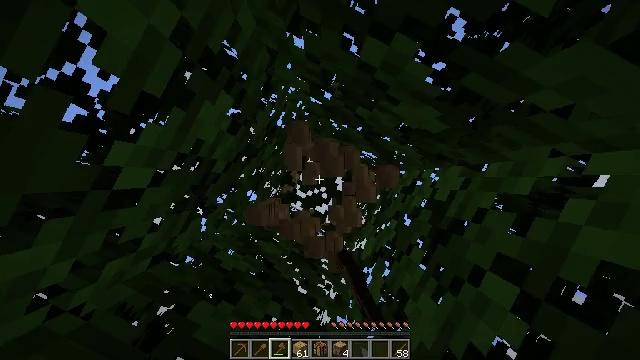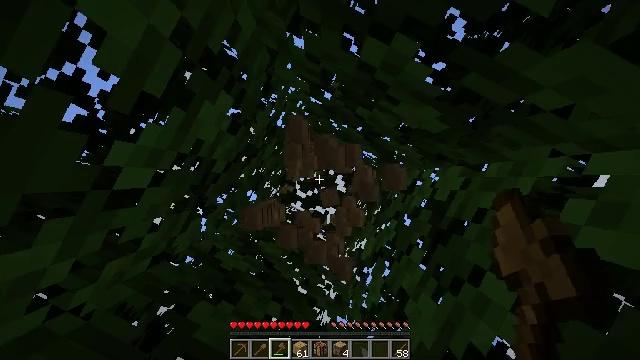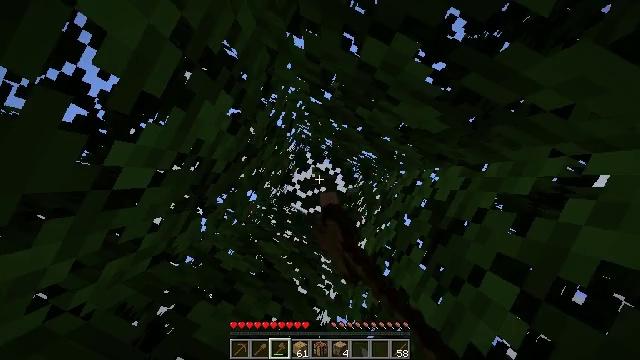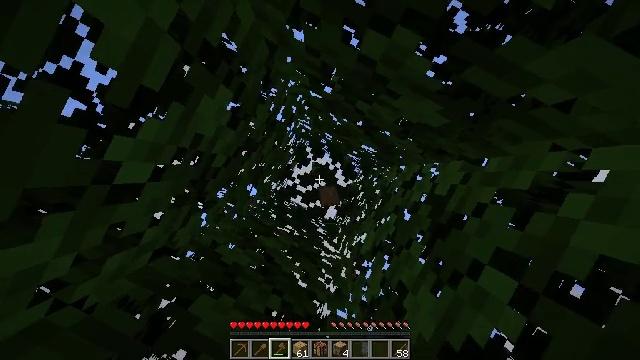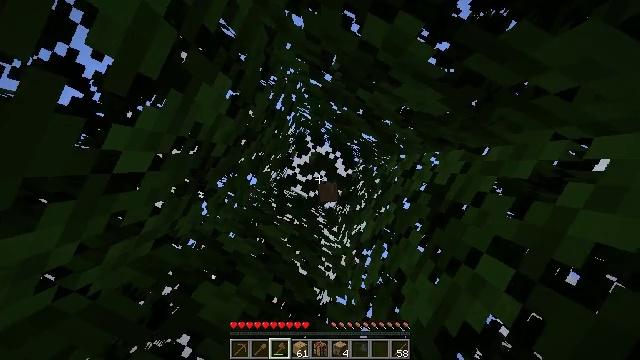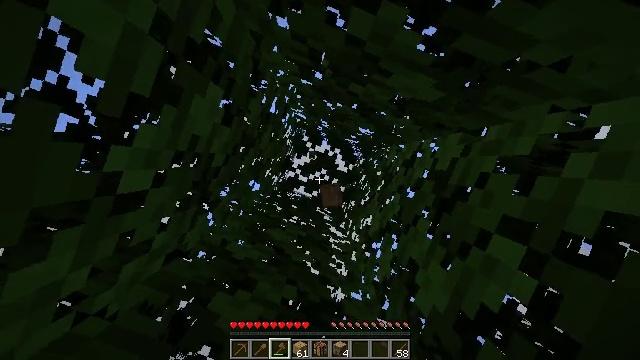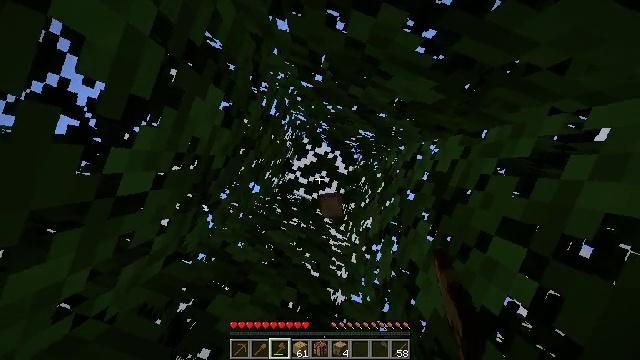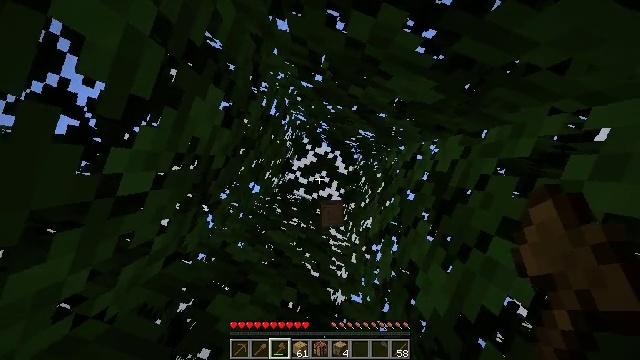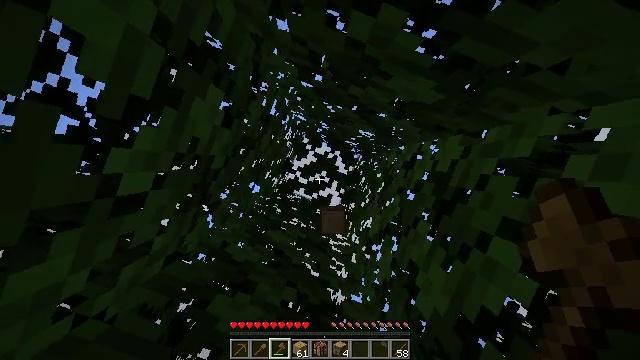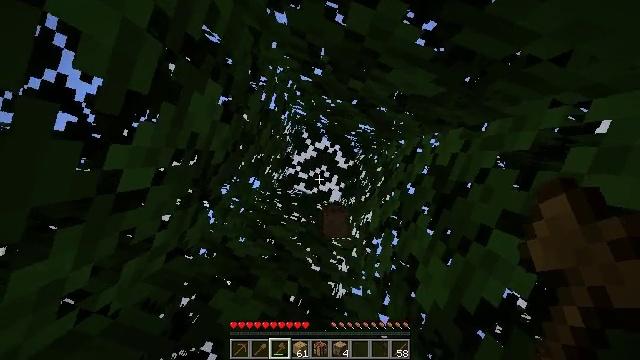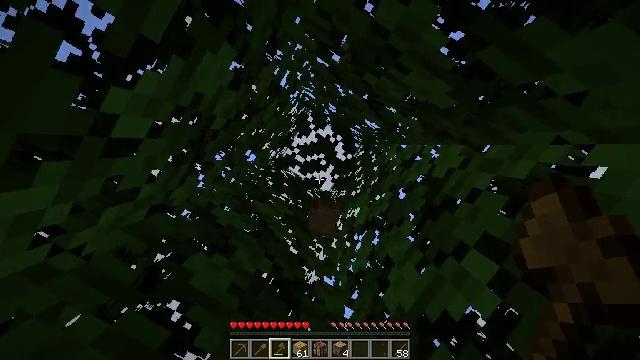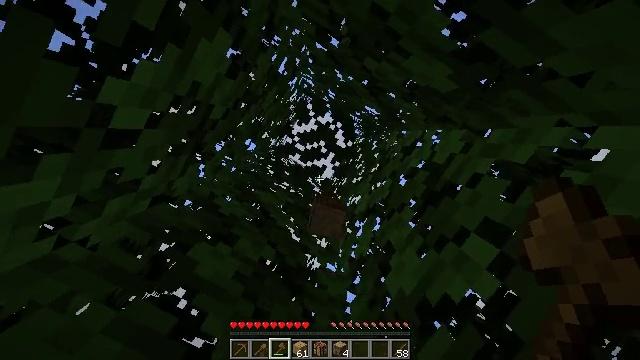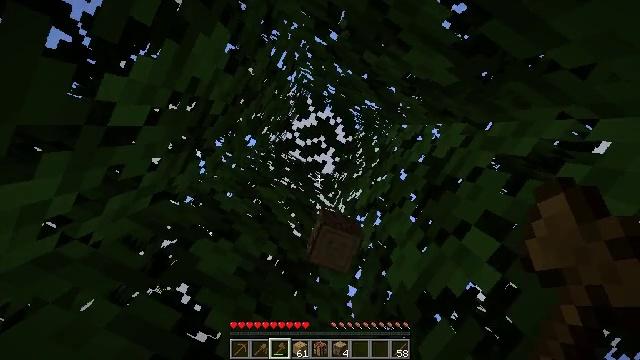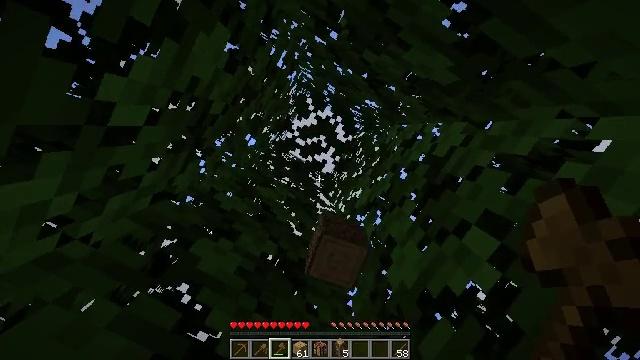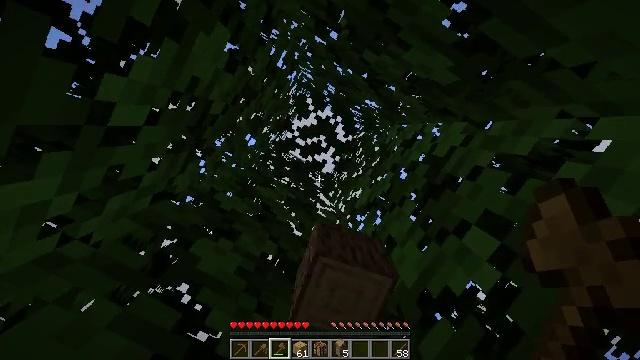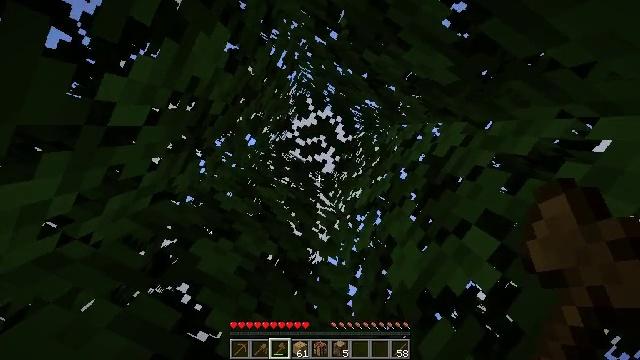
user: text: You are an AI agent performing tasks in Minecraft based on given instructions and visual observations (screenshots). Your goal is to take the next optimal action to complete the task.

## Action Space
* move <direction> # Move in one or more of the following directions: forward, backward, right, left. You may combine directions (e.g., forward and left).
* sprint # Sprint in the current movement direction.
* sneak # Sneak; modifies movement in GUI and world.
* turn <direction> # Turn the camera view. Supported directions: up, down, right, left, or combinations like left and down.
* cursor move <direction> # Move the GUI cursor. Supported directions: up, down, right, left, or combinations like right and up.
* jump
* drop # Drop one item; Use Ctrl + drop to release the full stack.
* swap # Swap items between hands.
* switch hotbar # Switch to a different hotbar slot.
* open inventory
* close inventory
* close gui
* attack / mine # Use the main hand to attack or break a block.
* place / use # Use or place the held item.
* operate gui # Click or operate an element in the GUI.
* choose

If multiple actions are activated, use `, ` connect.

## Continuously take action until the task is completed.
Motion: motion action
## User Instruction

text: Break the grass block.
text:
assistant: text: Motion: attack / mine
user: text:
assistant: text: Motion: no_op
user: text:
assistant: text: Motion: turn down
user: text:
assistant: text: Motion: turn down
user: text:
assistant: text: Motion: turn left
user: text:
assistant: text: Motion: no_op
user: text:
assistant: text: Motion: no_op
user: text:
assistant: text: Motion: no_op
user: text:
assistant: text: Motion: turn down
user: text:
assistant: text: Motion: turn right and down
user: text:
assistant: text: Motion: turn left and down
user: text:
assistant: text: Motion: turn down
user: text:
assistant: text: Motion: no_op
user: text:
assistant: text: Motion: no_op
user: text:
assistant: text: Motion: no_op
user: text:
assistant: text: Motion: open inventory
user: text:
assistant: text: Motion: open inventory
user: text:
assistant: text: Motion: cursor move right, open inventory
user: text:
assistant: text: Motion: cursor move right and down
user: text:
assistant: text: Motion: cursor move right and down
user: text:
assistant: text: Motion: cursor move right and down
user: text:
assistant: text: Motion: cursor move right and down
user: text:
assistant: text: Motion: cursor move down
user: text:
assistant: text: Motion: no_op
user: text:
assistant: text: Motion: operate gui
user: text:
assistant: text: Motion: cursor move right and up, operate gui
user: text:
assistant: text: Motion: cursor move right and up
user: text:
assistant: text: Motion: no_op
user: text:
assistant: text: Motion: no_op
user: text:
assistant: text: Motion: operate gui